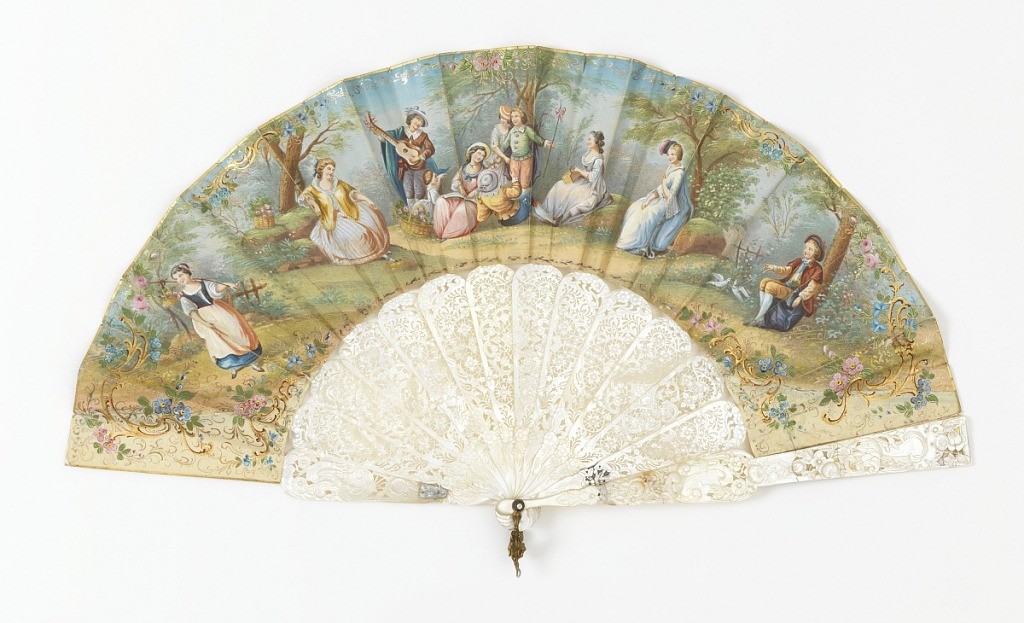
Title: Pleated fan
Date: ca. 1840
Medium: Paper leaf with gilded and hand-colored lithograph; carved and pierced mother-of-pearl sticks
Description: Fan with lithograph showing a pastoral scene with musicians surrounded by gilded Rococo-style scrolls, mounted on pierced mother-of-pearl sticks; verso: flowers on a white ground.